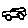
Label: car